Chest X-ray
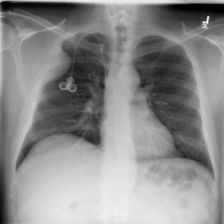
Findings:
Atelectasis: negative
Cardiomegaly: negative
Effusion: negative
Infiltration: negative
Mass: positive
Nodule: negative
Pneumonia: negative
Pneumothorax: negative
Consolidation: negative
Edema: negative
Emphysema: negative
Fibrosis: negative
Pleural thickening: negative
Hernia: negative